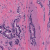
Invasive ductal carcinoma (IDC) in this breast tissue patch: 1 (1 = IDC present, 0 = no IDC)